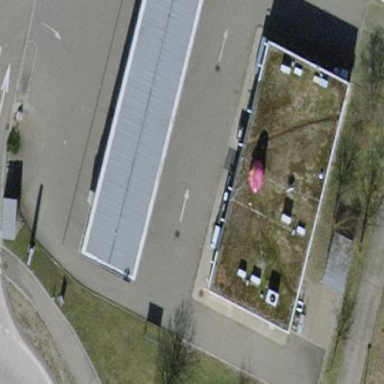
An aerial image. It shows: View of roof of building.